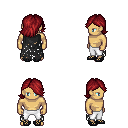
a pixel art fantasy rpg character, male body template, human, tanned skin, black tattered cape, white pants, brunette swoop hairstyle, ghillies, four views (front, back, left, right), 2x2 character sprite sheet, small pixel art, hard edges, no anti-aliasing